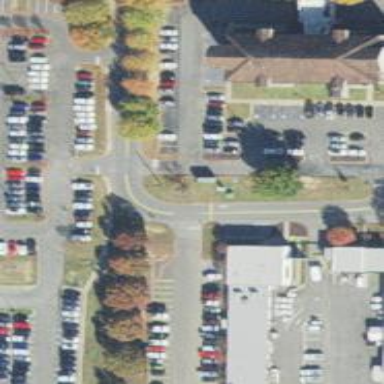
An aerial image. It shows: Parking space.